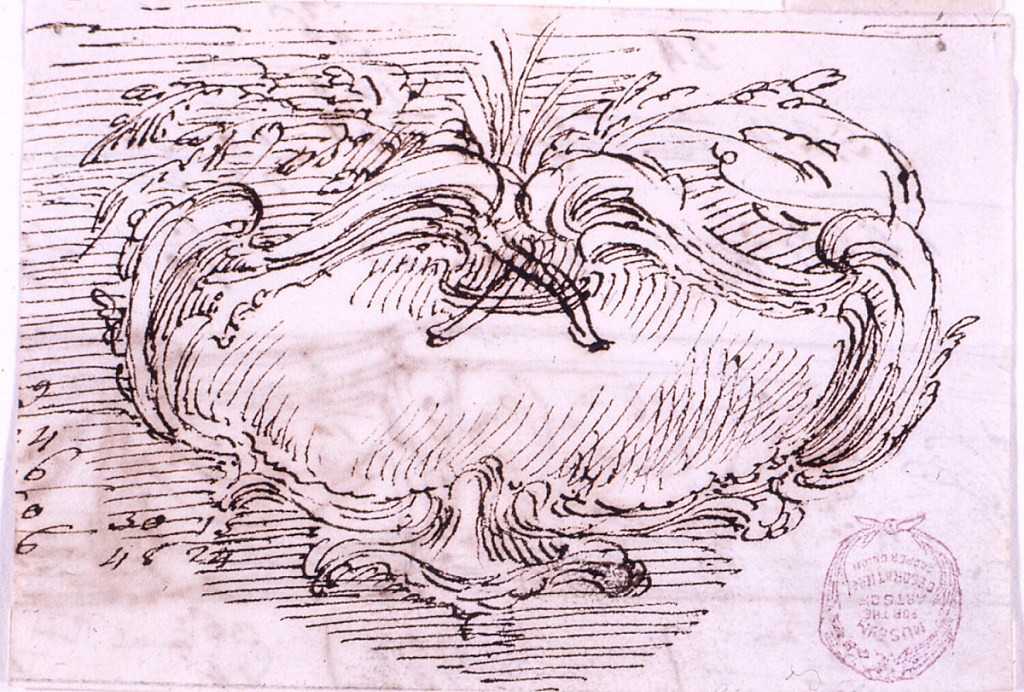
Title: An escutcheon
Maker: Filippo Marchionni, Italian, 1732–1805
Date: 1740–1800
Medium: Pen and ink on paper
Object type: Drawing
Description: A symmetrical stucco scrollwork cartouche with crossed branches above. On verso: accounting figures and part of a sketch.